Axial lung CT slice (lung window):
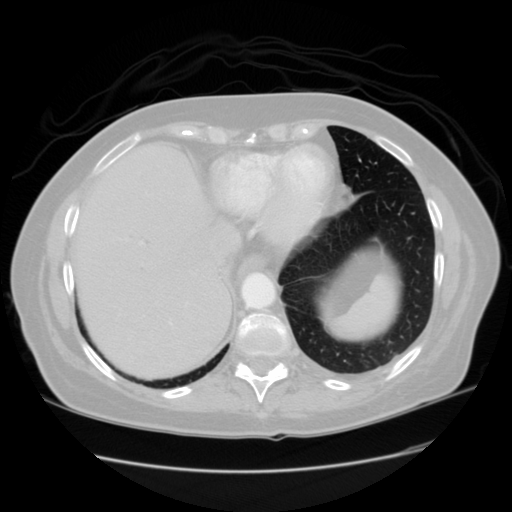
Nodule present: no